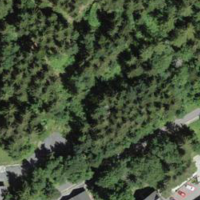
EUNIS habitat code: 43
Species observed at this site:
Cirsium vulgare
Chamaenerion angustifolium
Urtica dioica
Silene latifolia
Fagus sylvatica
Abies alba